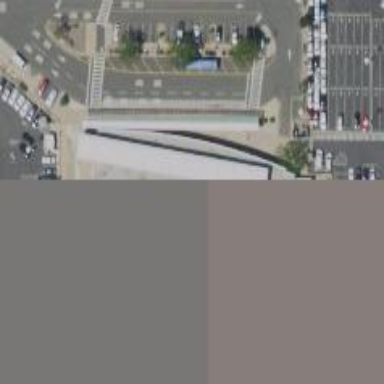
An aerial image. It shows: Car rental facility.